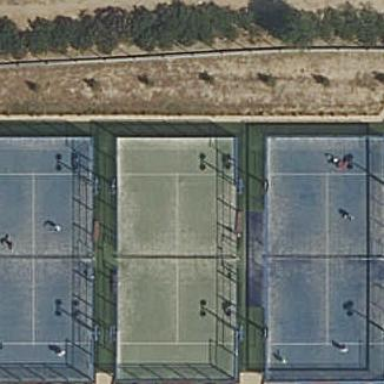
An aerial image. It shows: Artificial turf pitch for leisure activities.